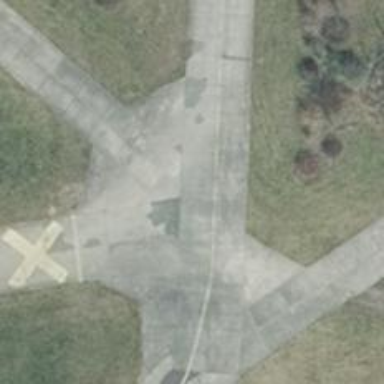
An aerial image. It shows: Image of taxiway at airport.